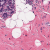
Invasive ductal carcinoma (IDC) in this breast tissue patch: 0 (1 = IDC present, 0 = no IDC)